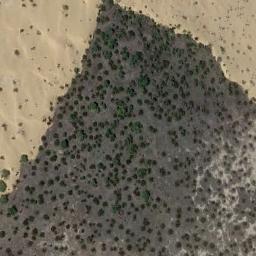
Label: chaparral